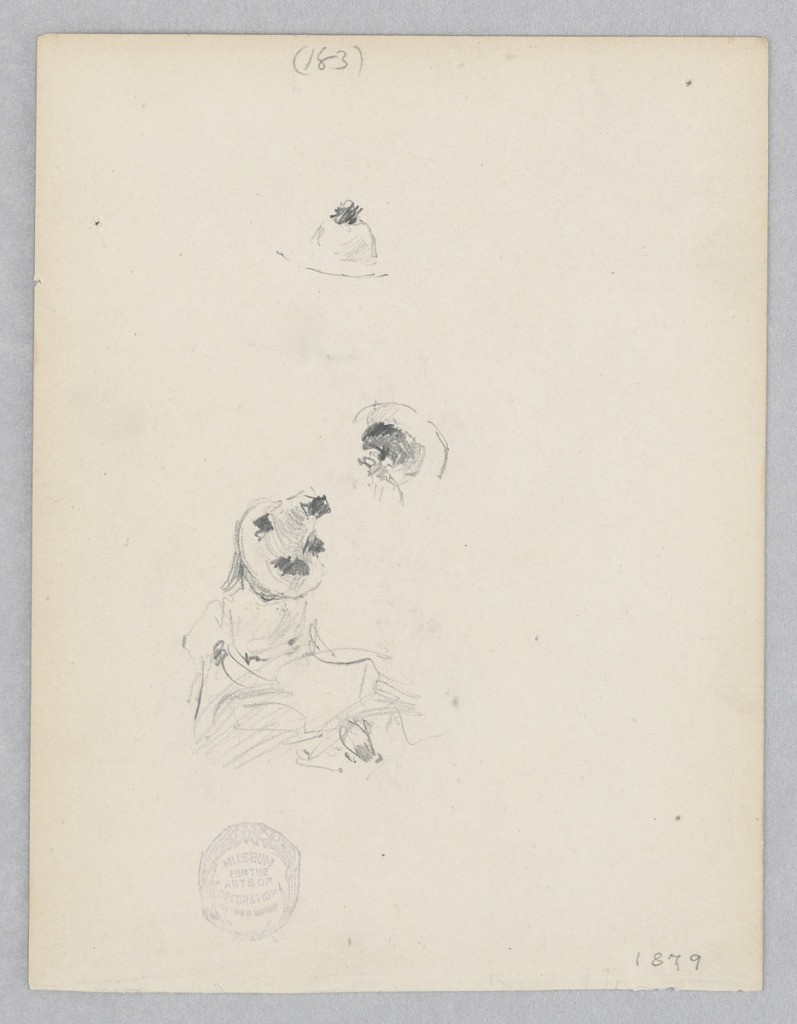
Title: Figure
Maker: Robert Frederick Blum, American, 1857–1903
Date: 1879
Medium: Graphite on wove paper
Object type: Drawing
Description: Sketch of a figure wearing a hat.